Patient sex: M
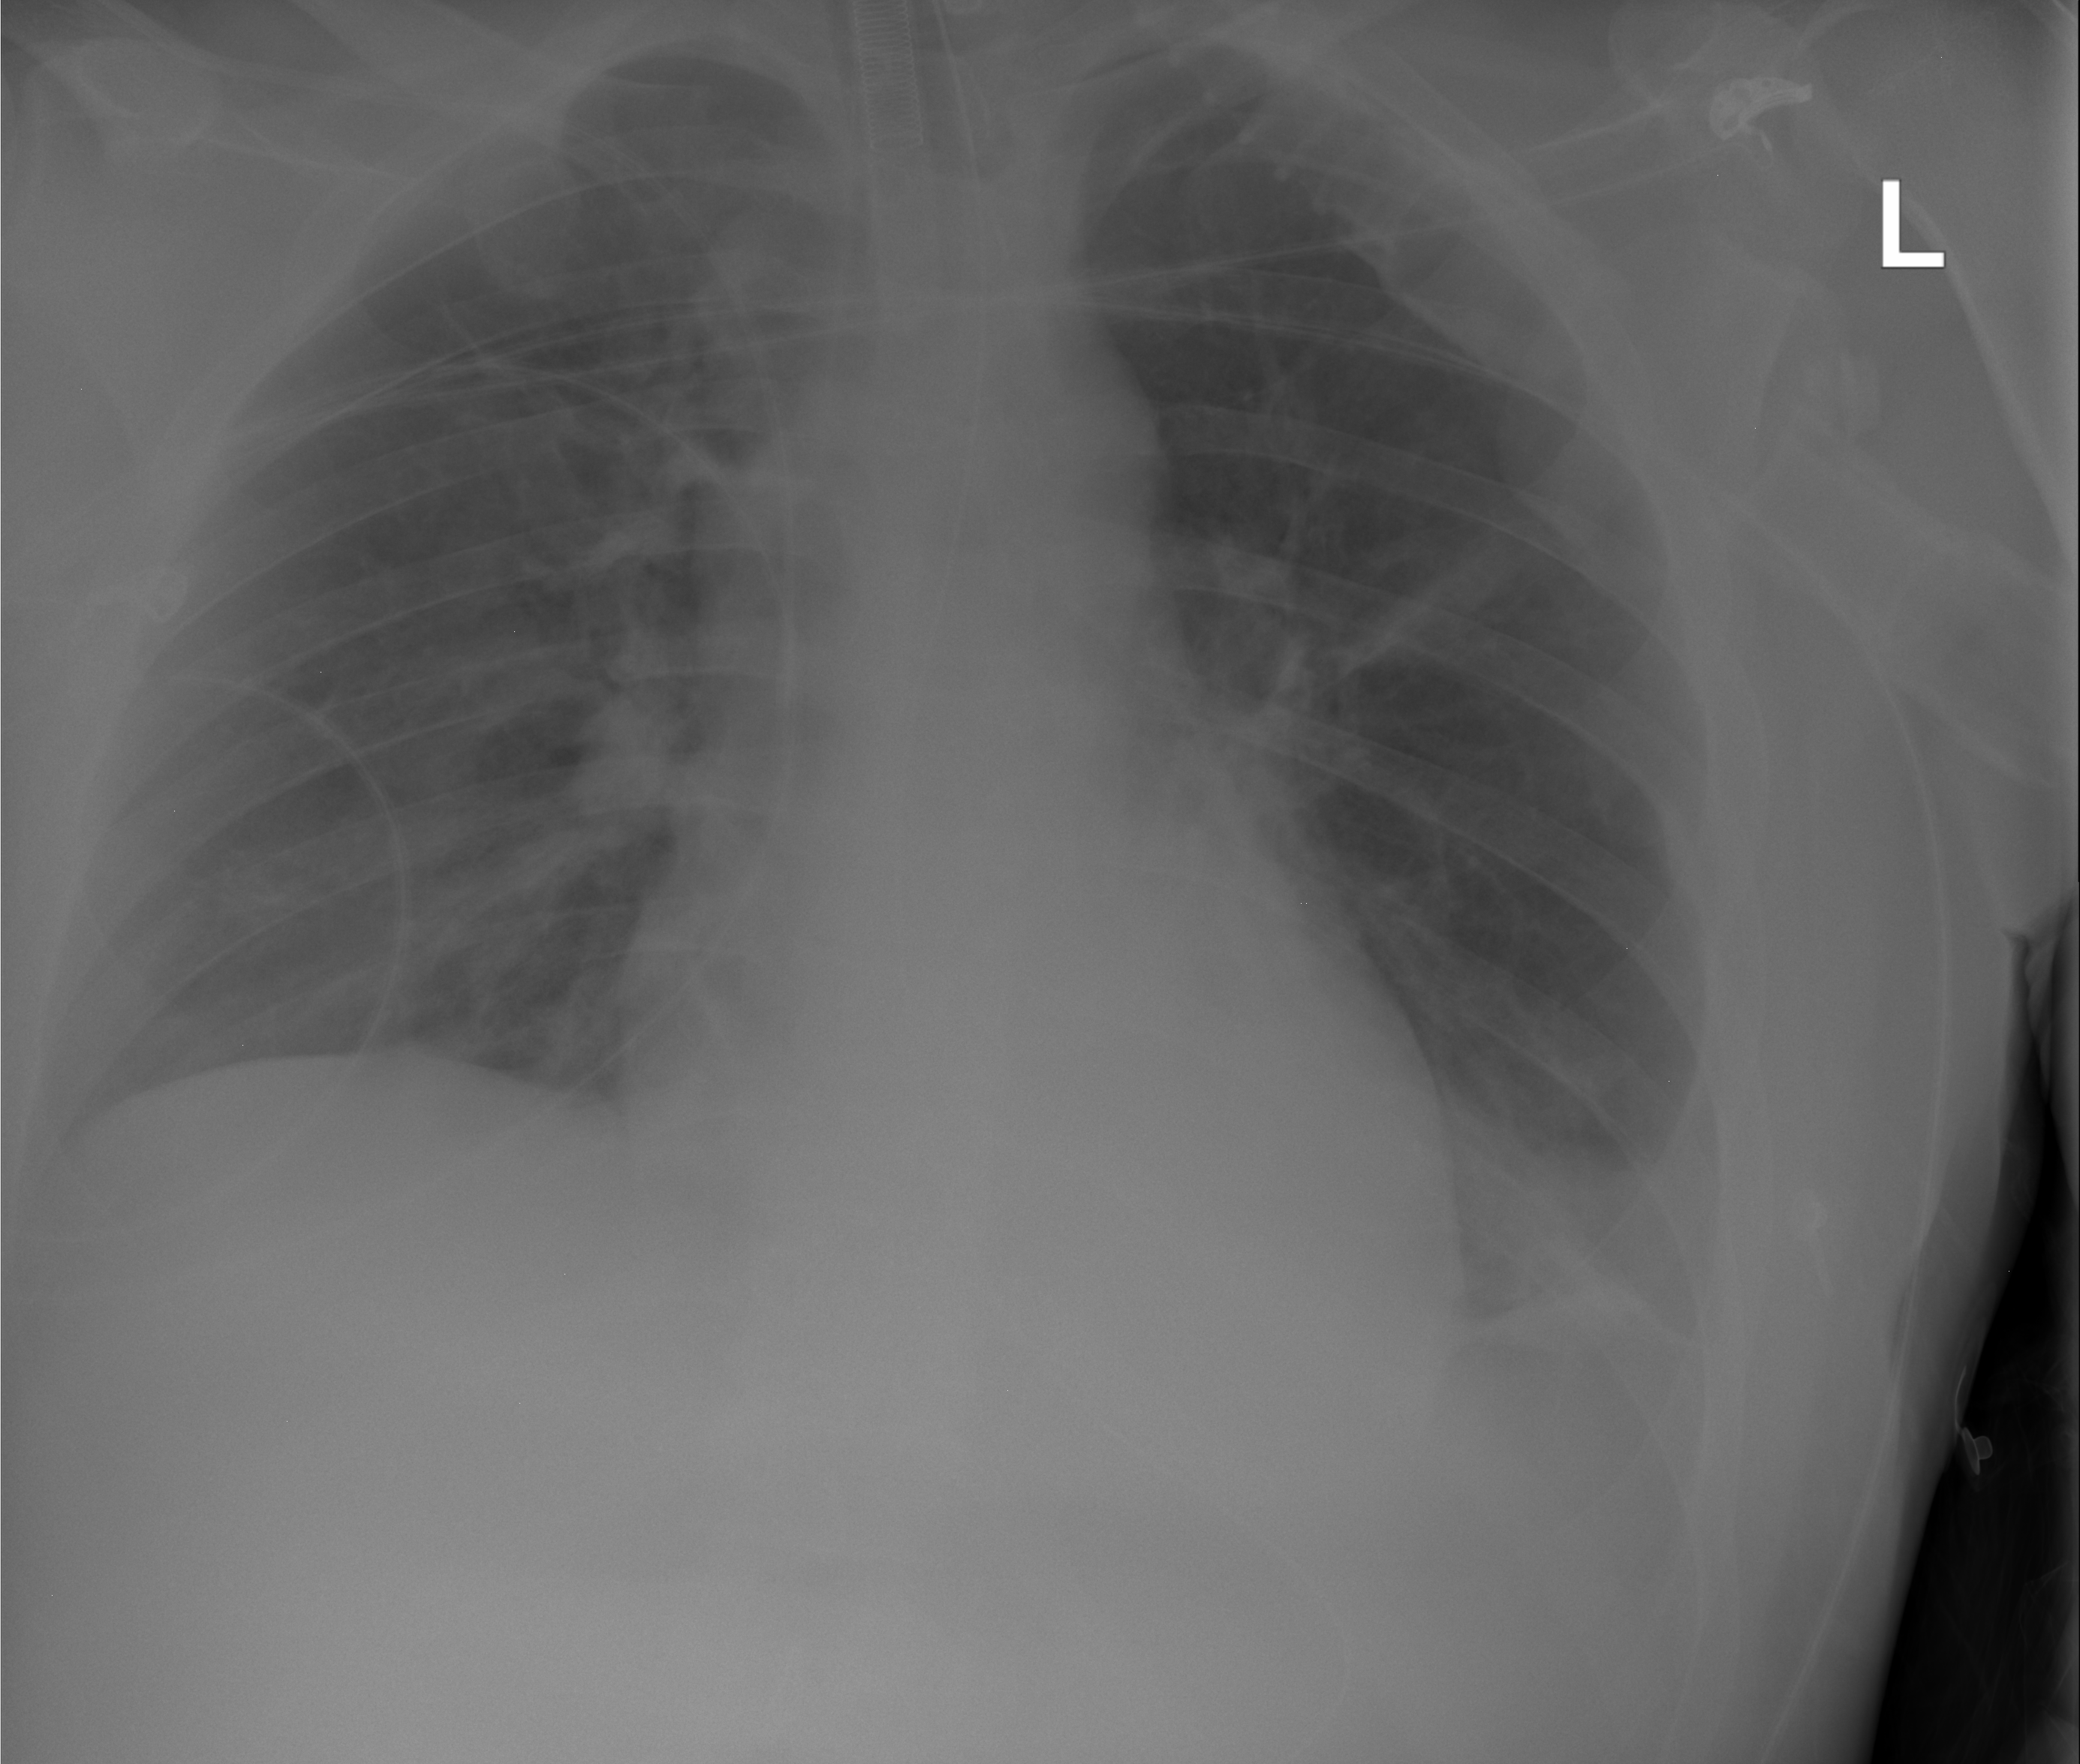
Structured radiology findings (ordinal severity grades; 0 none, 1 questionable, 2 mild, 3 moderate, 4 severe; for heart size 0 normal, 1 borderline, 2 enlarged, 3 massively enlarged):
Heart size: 2
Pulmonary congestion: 0
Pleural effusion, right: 0
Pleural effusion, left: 2
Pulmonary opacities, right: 0
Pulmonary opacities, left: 2
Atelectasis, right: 0
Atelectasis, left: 2